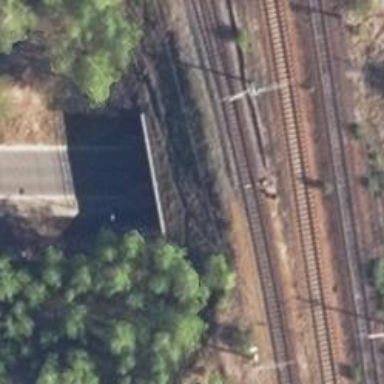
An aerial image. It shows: Unclassified road passing through tunnel.